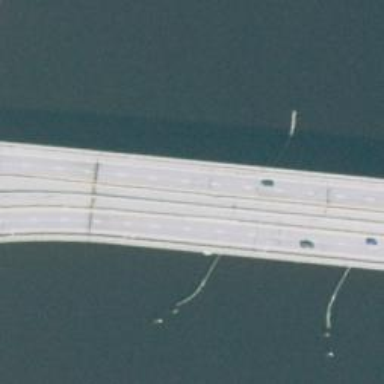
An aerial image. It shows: Bridge supported by piers.